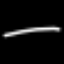
Label: line